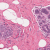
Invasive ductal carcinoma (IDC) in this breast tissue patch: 0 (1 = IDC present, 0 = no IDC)